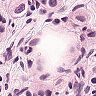
Metastatic tissue present: yes